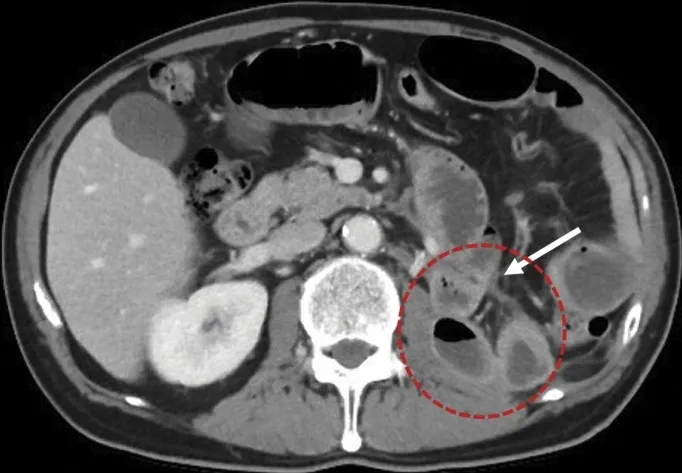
Enhanced computed tomography (CT) image showing the incarcerated small intestine in left retroperitoneal space. (dotted red circle: incarcerated small intestine, white arrow: the hernia orifice,. Horizontal image.
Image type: radiology (ct)